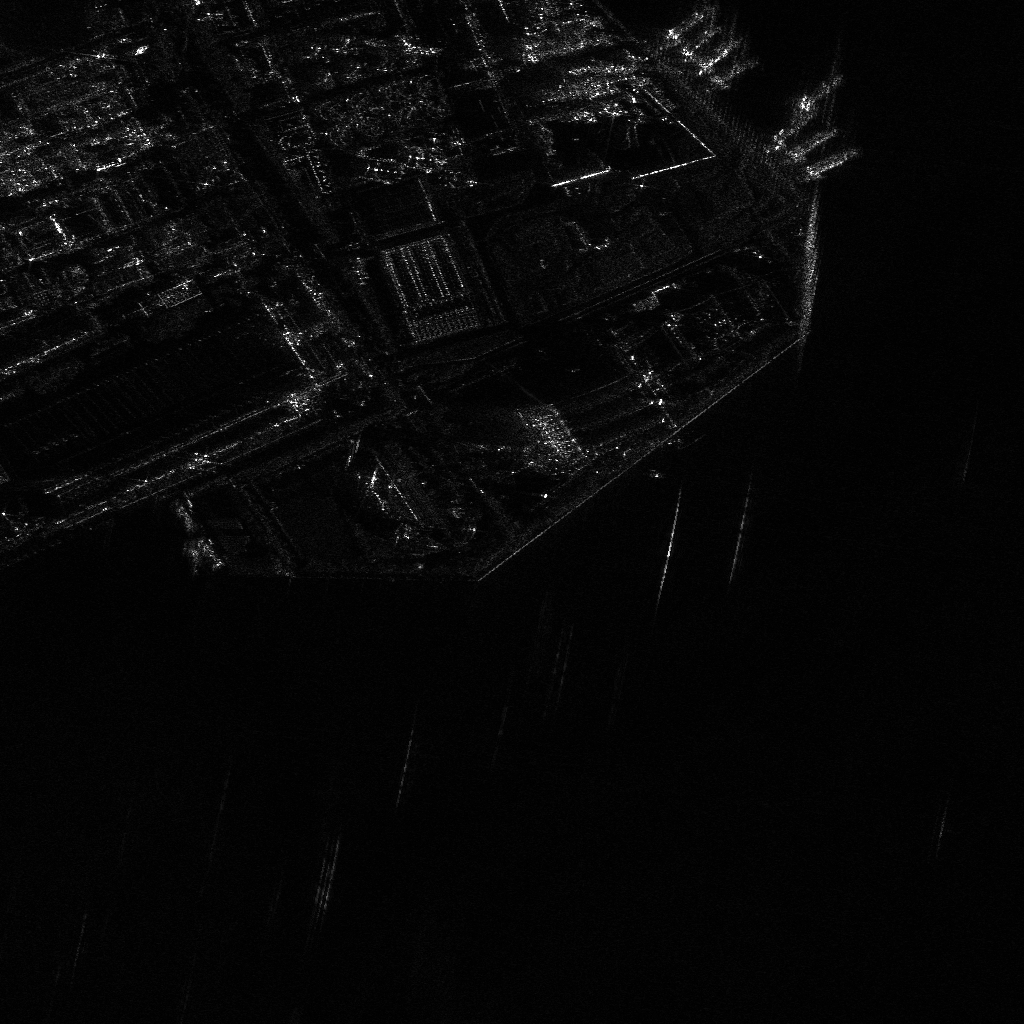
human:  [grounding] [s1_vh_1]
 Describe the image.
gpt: In the satellite image, there is  <ref>2 medium container </ref> <box>[[65, -1, 67, 5, 55], [67, 0, 69, 7, 55]]</box> located at top,  <ref>5 medium container </ref> <box>[[76, 8, 78, 15, 55], [70, 3, 72, 10, 55], [69, 1, 71, 9, 55], [80, 12, 81, 19, 63], [78, 10, 80, 17, 55]]</box> located at top right.